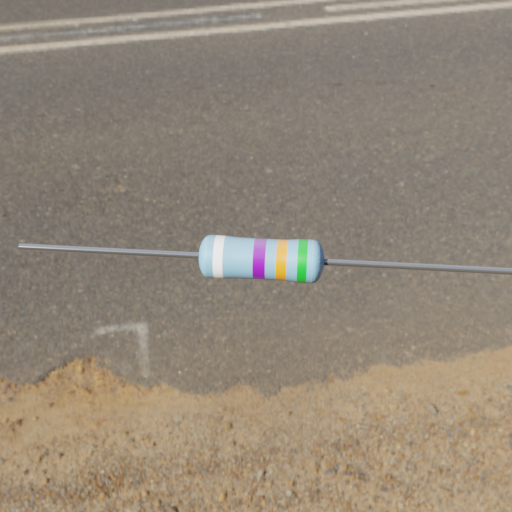
Resistor colour bands (in order): white, violet, orange, green